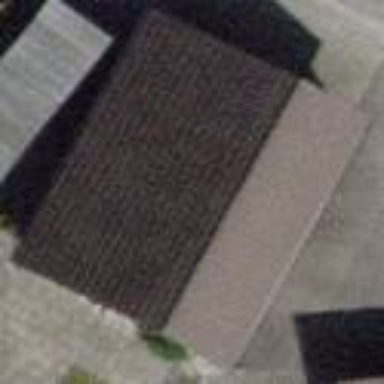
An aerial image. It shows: Garage building.